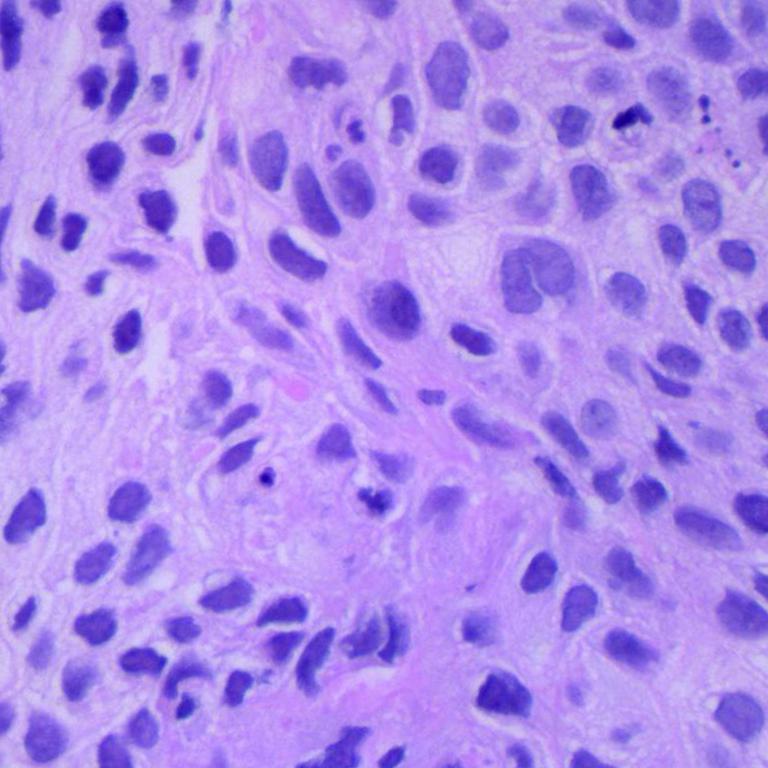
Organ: lung
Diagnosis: squamous carcinomas